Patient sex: F
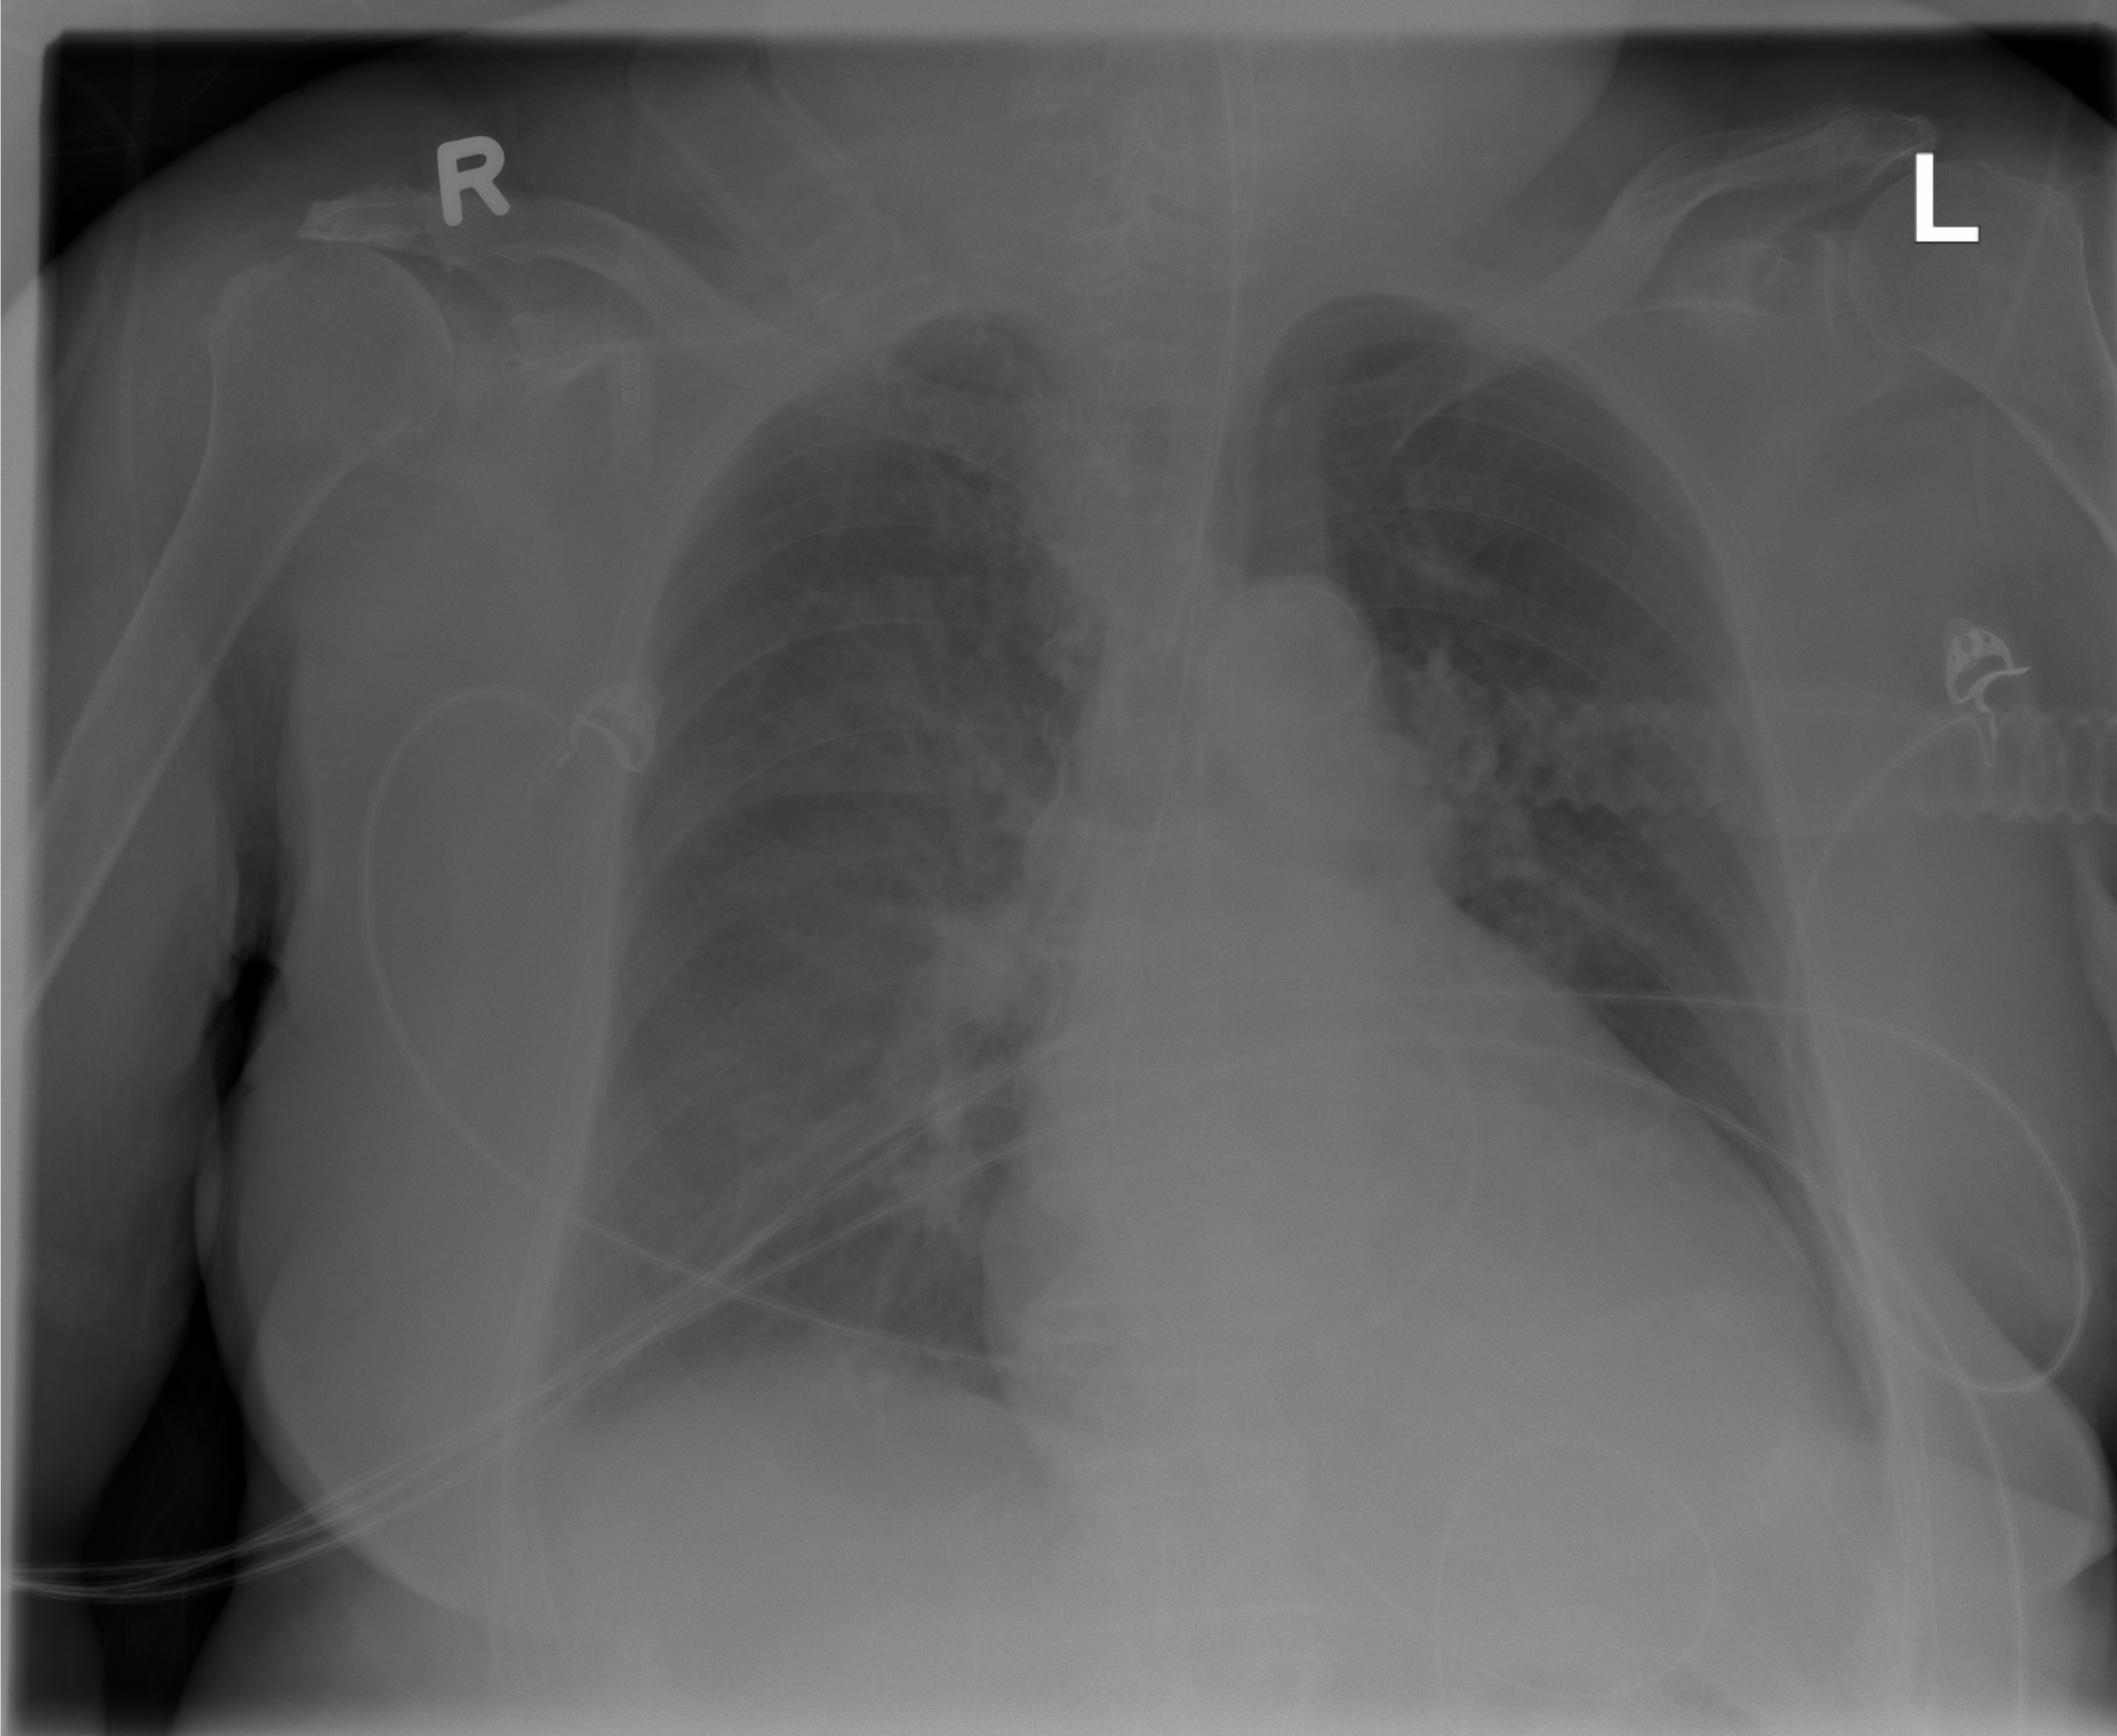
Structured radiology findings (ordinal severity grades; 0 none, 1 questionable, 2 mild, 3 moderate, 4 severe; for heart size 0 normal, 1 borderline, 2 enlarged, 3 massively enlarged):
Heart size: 1
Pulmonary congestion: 0
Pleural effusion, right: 1
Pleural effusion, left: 1
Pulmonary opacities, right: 1
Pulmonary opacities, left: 0
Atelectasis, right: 0
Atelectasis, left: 0